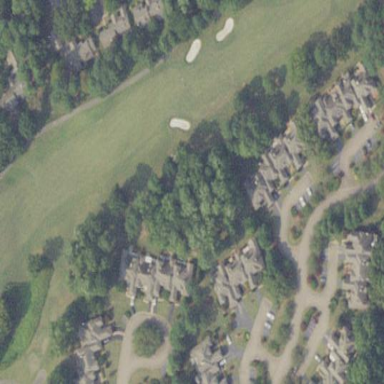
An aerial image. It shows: Area of rough grass used for golf.